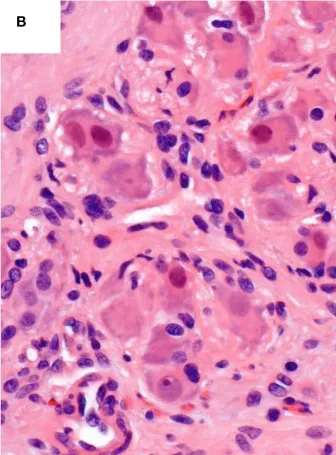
Histopathology of the core biopsy. (B) High power of the maturing neuroblastic cells, including ganglion cells with abundant eosinophilic and peripheral basophilic cytoplasm, round nuclei, and often with prominent nucleoli. X400. The bar below the photo indicates 100 microm.
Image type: pathology (h&e)